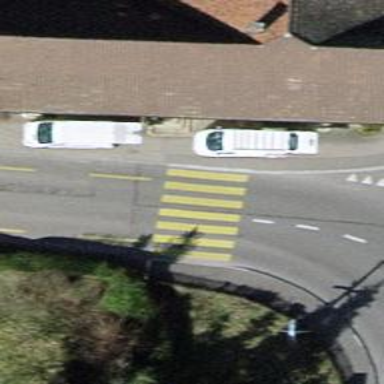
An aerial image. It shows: Zebra crossing on the road.